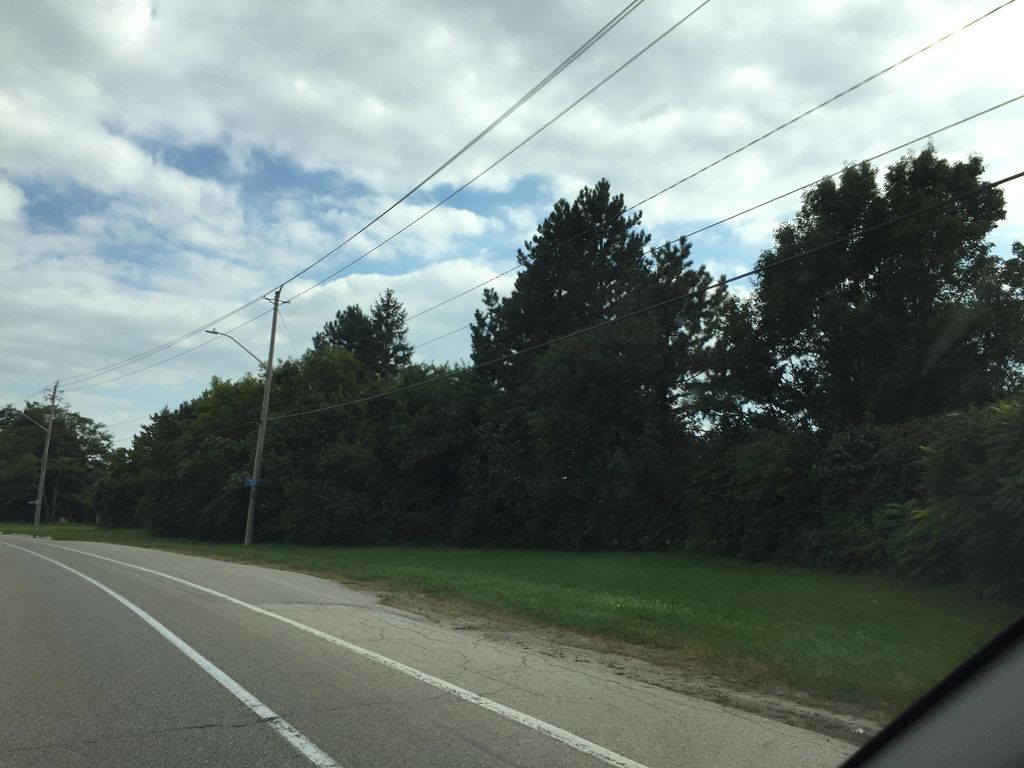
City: kitchener-waterloo